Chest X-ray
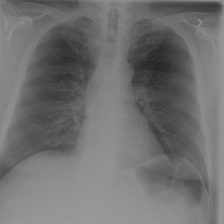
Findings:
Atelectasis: negative
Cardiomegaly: negative
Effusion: negative
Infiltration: negative
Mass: negative
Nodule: negative
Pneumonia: negative
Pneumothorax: negative
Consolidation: negative
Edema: negative
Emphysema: negative
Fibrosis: negative
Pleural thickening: negative
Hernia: negative